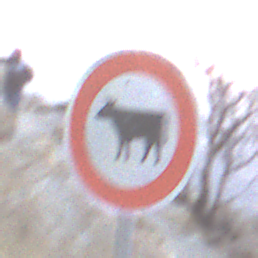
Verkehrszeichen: VerbotViehtrieb
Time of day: SunriseSunset
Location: Outdoor (Suburban)
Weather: Clear
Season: NotSpecified
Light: Natural